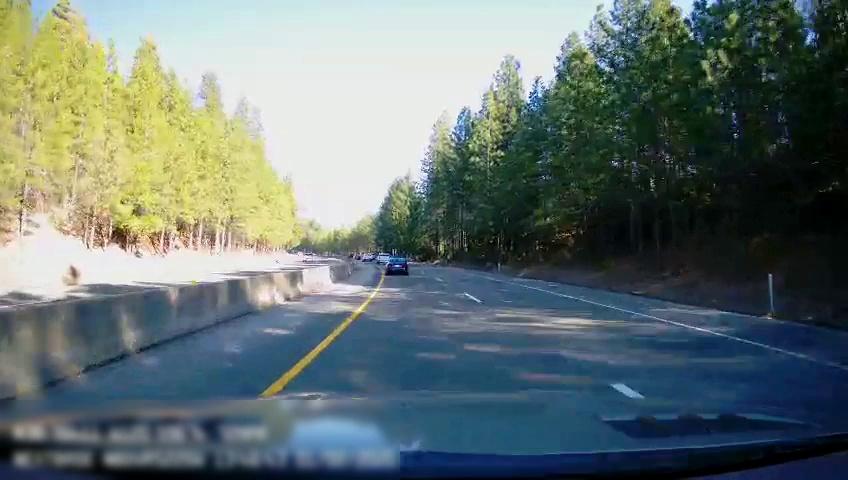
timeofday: Day
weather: Sunny
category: Drivable Space
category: Drivable Space
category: Vehicles | Car
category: Vehicles | Car
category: Lanes | Current Lane
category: Lanes | Current Lane
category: Lanes | Alternate Lane